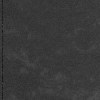
Atmospheric dust classification: dusty